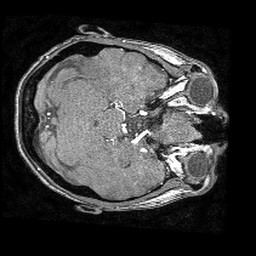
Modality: angio
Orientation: axial
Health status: ill
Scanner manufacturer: philips
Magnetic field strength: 3 T
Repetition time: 0.01823 s
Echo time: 0.003378 s